Question: Anyone run into this issue using a #with?
// Code in the calling template, Helper here just used to pass parameters a sub template
'''
{{#with inputControlCheckboxHelper "middleName" "Middle Name" "" "middleNameDNA" "Address" "Alexander"}}
{{> inputControlCheckbox}}
{{/with}}
'''
// Just passing in parameters with this helper
'''
Template.registerHelper("inputControlCheckboxHelper",
function (inputName, inputTitle, inputSubTitle, checkboxName, templateName, inputPlaceHolder) {
return {
fieldName: inputName,
title: inputTitle,
subTitle: inputSubTitle,
checkbox: checkboxName,
template: templateName,
placeHolder: inputPlaceHolder
};
});
'''
// The sub template, this calls another helper
'''
<template name="inputControlCheckbox">
{{#with shouldBeDisabled template checkbox}}
{{> afFieldInput name=../fieldName}}
{{/with}}
{{> afFieldInput name=checkbox type="boolean-checkbox"}}
</template>
'''
// The template to check if the input above should be disabled.
'''
Template.registerHelper("shouldBeDisabled", function (formName, checkBoxName) {
var checkBox = AutoForm.getFieldValue(formName, checkBoxName);
if (checkBox === true) {
return {disableMe: true, notApplicable: "N/A"};
}
else if (checkBox === false) {
return {disableMe: false, notApplicable: ""};
}
else if (checkBox === "") {
return {disableMe: false, notApplicable: ""};
}
});
'''
In the Chrome console, the stack trace looks like so:

If I remove the {{#with shouldBeDisabled template checkbox}} line, I get no exception. Also, even with the exception, everything renders find and the checkbox works with the input.
I'm using Iron Router 1.0.1, Meteor 1.0, and Autoform 4.0.1
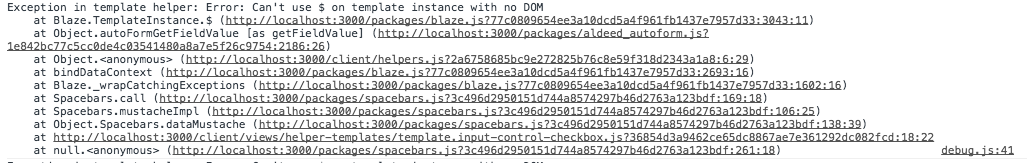
Answer: Update to Autoform 4.0.2 solved the issue.